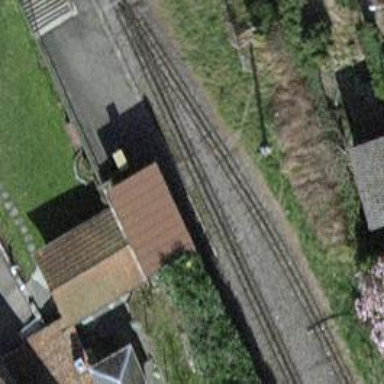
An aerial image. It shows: Railway halt.